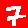
Digit: 7